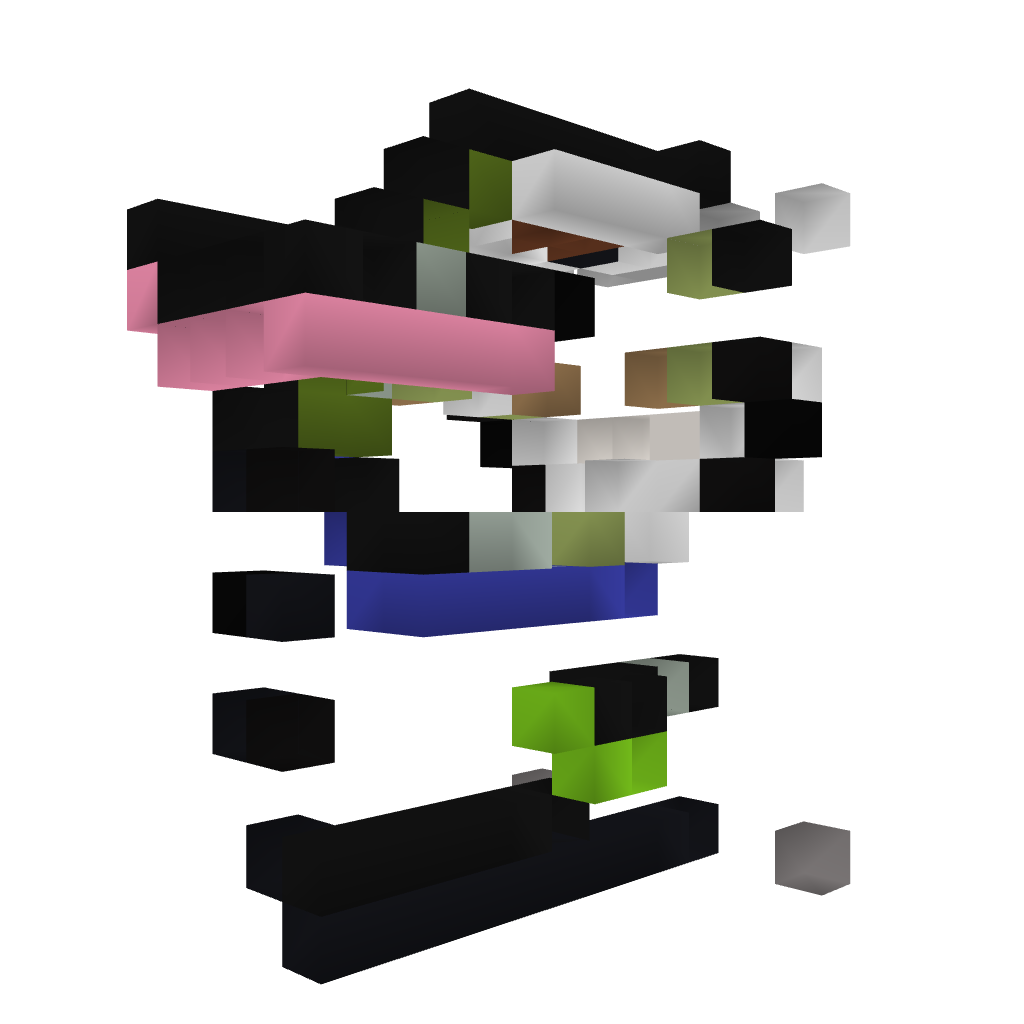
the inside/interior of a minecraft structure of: PVP/Adventure Lobby Basic Cabine